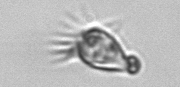
Label: Paratontonia_gracillima